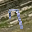
Label: 7